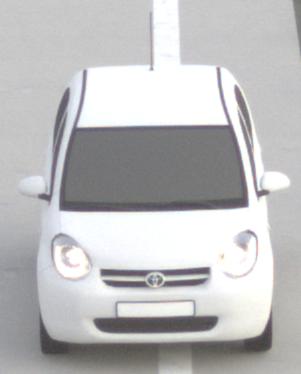
Make: Toyota
Model: Passo
Detailed model: Toyota Passo X Yururi
Model produced from: 2010
Model produced until: 2016
Doors: 5
Color: white
Road condition: dry road
Daytime: sunrise or sunset
Contrast: low contrast